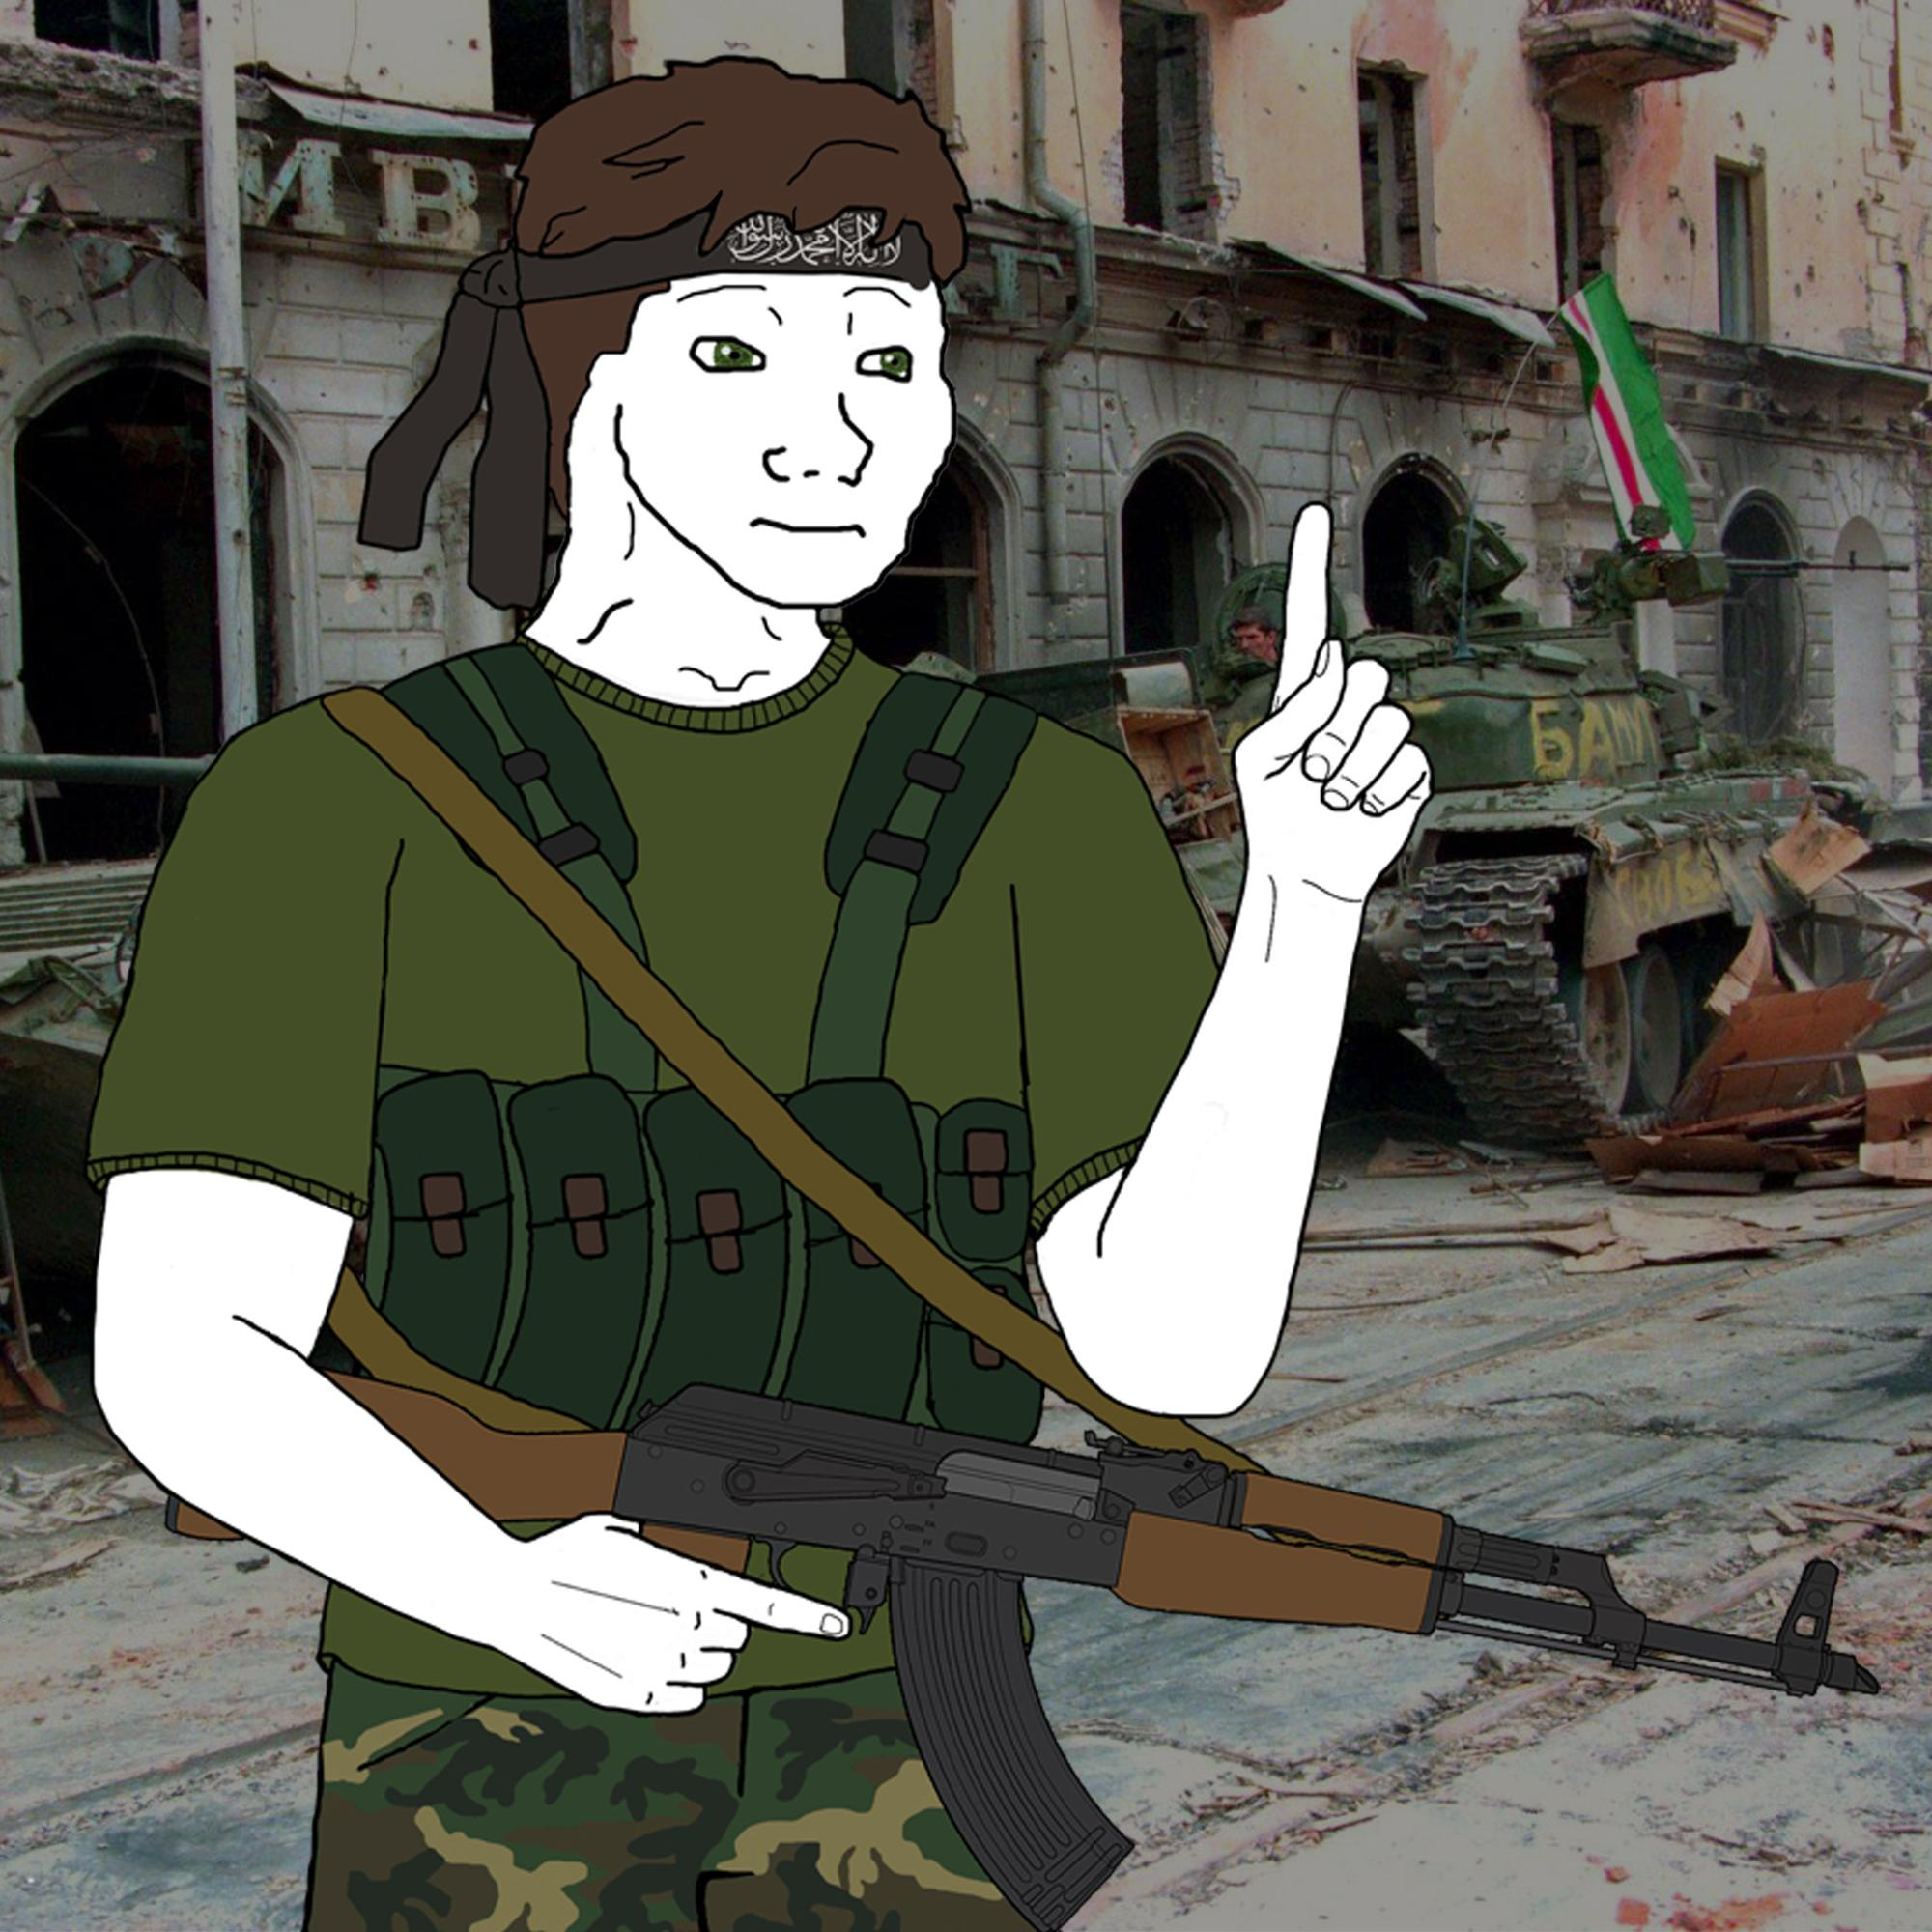
Label: 5_Wojak_with_Background